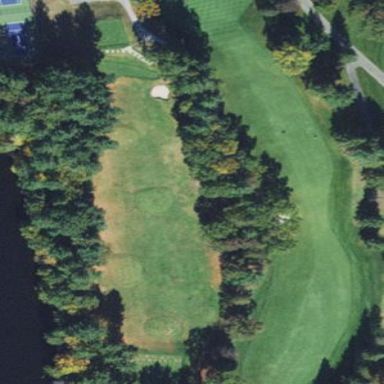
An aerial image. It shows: Grassy area designated as driving range for golf.